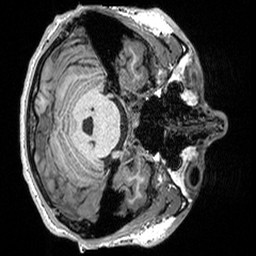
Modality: T1w
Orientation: axial
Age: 21
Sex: male
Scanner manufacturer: siemens
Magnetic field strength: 3 T
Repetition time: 2.3 s
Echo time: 0.00298 s